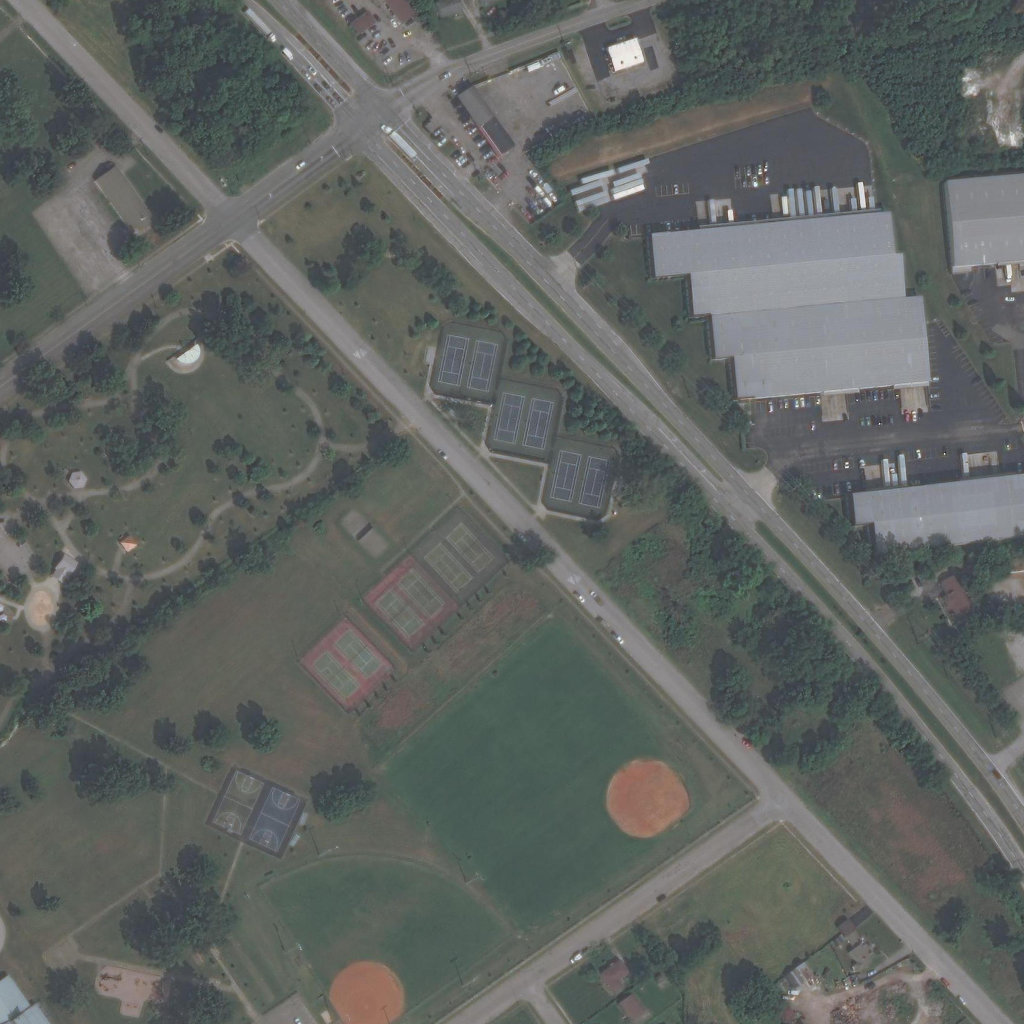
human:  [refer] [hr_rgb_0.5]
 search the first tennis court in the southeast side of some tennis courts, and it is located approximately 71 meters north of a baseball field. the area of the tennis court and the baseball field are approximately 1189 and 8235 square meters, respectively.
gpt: <box>[[52, 42, 60, 50, 0]]</box>

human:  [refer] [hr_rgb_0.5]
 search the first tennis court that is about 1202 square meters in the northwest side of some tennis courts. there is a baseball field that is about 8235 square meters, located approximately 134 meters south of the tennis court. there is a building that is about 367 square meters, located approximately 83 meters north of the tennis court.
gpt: <box>[[41, 31, 49, 39, 0]]</box>